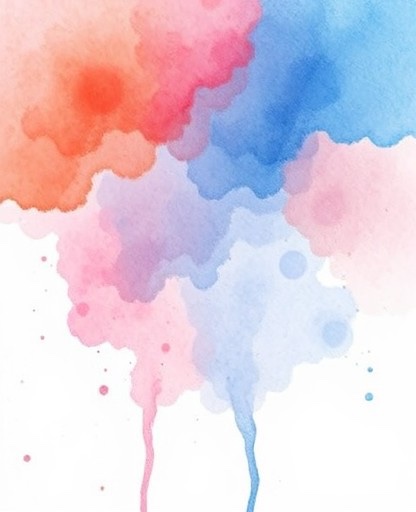
Category: Graduation